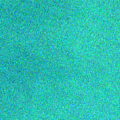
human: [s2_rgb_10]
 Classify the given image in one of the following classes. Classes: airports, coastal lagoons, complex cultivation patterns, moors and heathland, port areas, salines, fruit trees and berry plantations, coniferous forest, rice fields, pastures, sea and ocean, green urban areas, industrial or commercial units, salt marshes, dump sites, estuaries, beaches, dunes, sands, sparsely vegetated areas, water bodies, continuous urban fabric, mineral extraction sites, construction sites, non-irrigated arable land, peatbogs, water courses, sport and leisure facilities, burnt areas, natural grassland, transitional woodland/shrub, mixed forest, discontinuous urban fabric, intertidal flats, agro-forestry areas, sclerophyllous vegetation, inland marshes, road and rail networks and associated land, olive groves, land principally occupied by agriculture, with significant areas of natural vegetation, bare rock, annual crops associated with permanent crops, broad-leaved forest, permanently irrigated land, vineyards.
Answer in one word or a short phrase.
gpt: sea and ocean